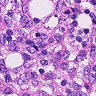
Metastatic tissue present: no